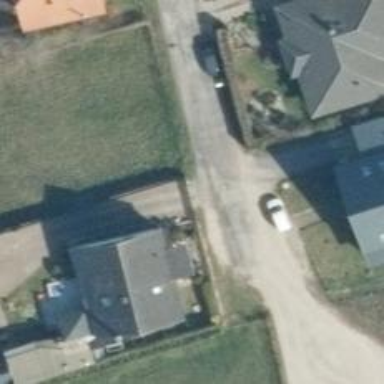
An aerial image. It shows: Smoothly paved residential road.